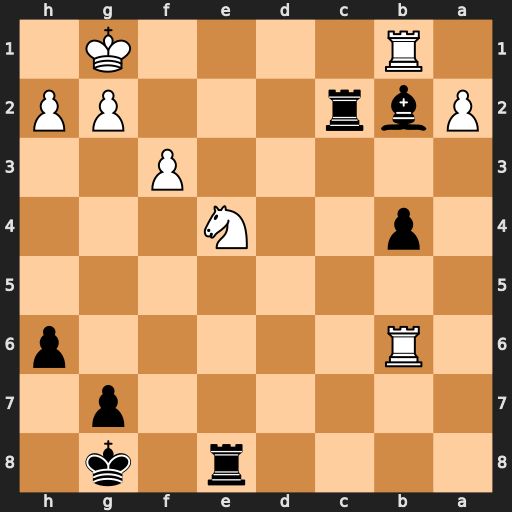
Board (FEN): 4r1k1/6p1/1R5p/8/1p2N3/5P2/Pbr3PP/1R4K1
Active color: b
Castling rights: -
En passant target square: -
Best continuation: Bd4+ Kf1 Bxb6